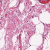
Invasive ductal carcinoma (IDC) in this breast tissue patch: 0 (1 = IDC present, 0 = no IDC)